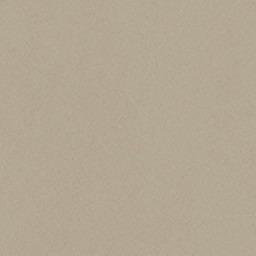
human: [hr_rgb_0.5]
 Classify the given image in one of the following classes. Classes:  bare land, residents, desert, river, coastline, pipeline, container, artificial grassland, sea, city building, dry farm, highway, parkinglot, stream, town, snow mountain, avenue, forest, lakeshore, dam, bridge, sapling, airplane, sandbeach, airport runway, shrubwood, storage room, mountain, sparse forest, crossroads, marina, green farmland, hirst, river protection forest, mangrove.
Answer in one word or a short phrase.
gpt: desert